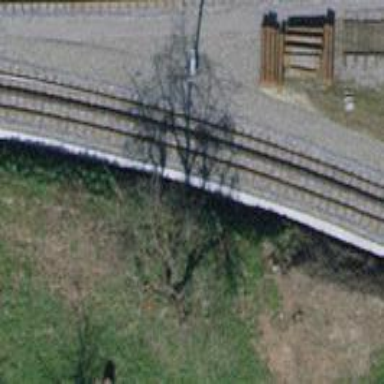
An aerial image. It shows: Railway milestone.